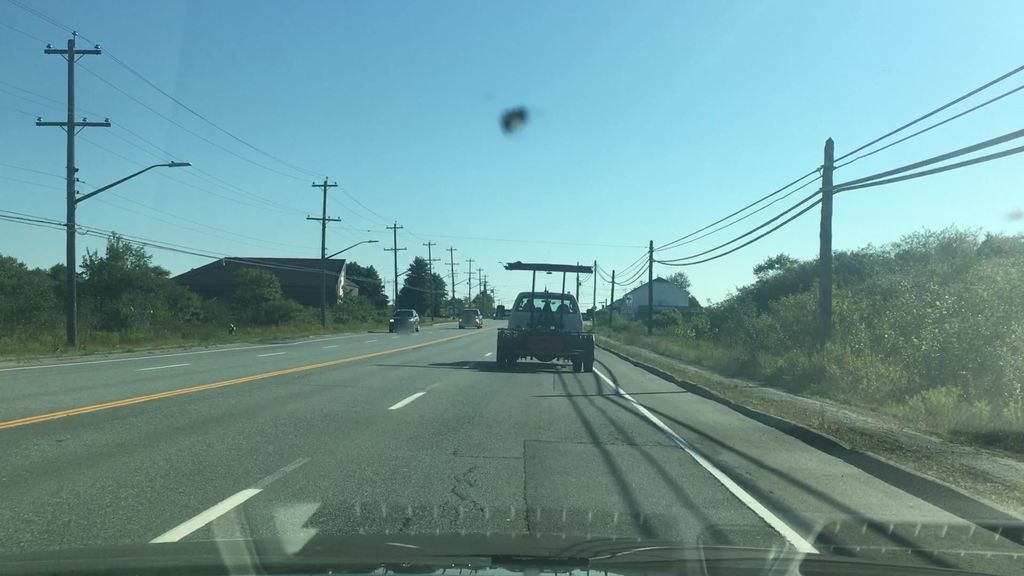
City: halifax